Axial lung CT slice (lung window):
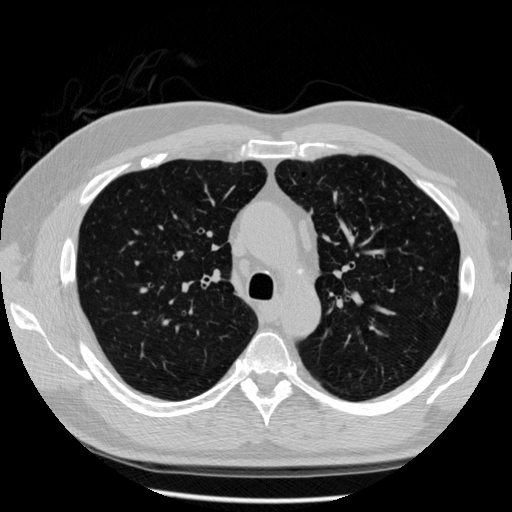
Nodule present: no